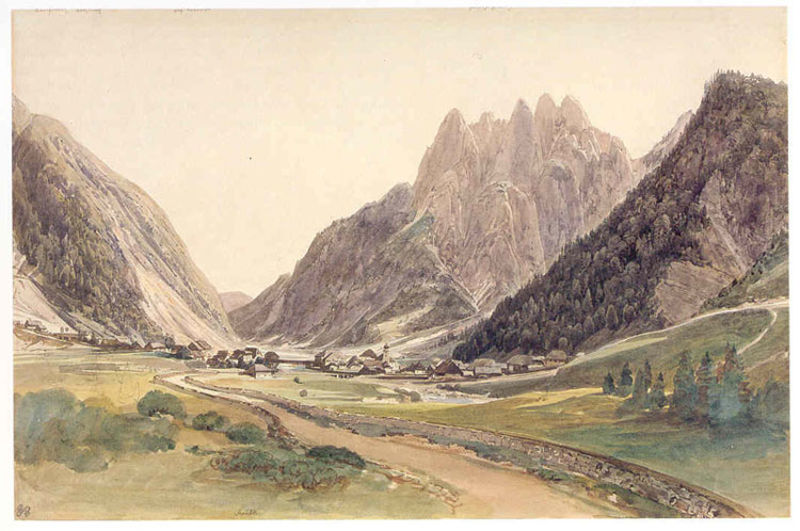
Titel: Blick auf Raibl (Riofreddo) und die Fünffingerspitze
Künstler: Thomas Ender
Standort: Karlsruhe
Institution: Staatliche Kunsthalle Karlsruhe
Schlagwörter: baum, berg, blau, felsen, gemälde, himmel, schatten, wasser, weiß, aquarell, bäume, fluss, grün, kirchturm, landschaft, see, stadt, braun, grau, hell, hintergrund, licht, strasse, dach, gebäude, gras, haus, schnee, weg, wiese, malerei, stein, steine, bach, feld, felder, horizont, häuser, natur, weite, busch, büsche, einsam, kanal, kirche, pfad, sträucher, wege, wiesen, land, rosa, tal, wald, zart, genre, turm, deutschland, ort, abhang, acker, berge, berghang, dolomiten, fels, gebirge, gipfel, gletscher, hang, steilhang, dorf, dächer, mauer, tag, kahl, hochgebirge, schlucht, steil, bauernhof, hof, hütten, idylle, romantik, tannen, zinnen, äcker, ortschaft, weiden, wandern, alpen, wasserlauf, seen, bergspitze, wälder, abhänge, berggipfel, tanne, zacken, karg, grad, grüne, pass, höfe, schroff, wäder, zoll, kaff, pastellfarbe, barg, bö, tann, bergrutsch, gebirgstal, 1750, weg+, taal, dorfschaft, drei zinnen